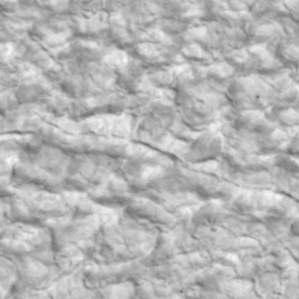
Label: non_frost